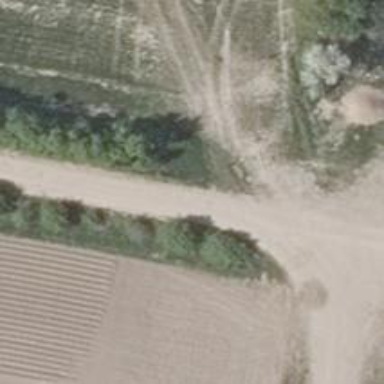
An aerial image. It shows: Compacted track with grade2 level.